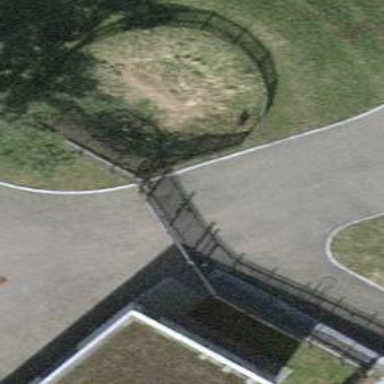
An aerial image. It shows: Gate.